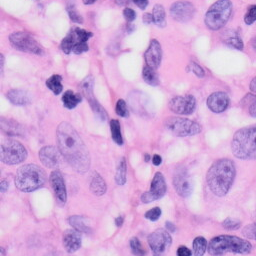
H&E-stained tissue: Skin